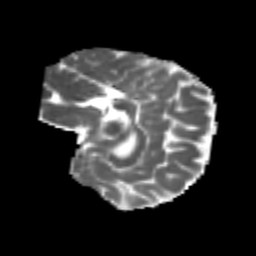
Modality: MD
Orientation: sagittal
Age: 8
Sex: male
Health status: healthy